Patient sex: F
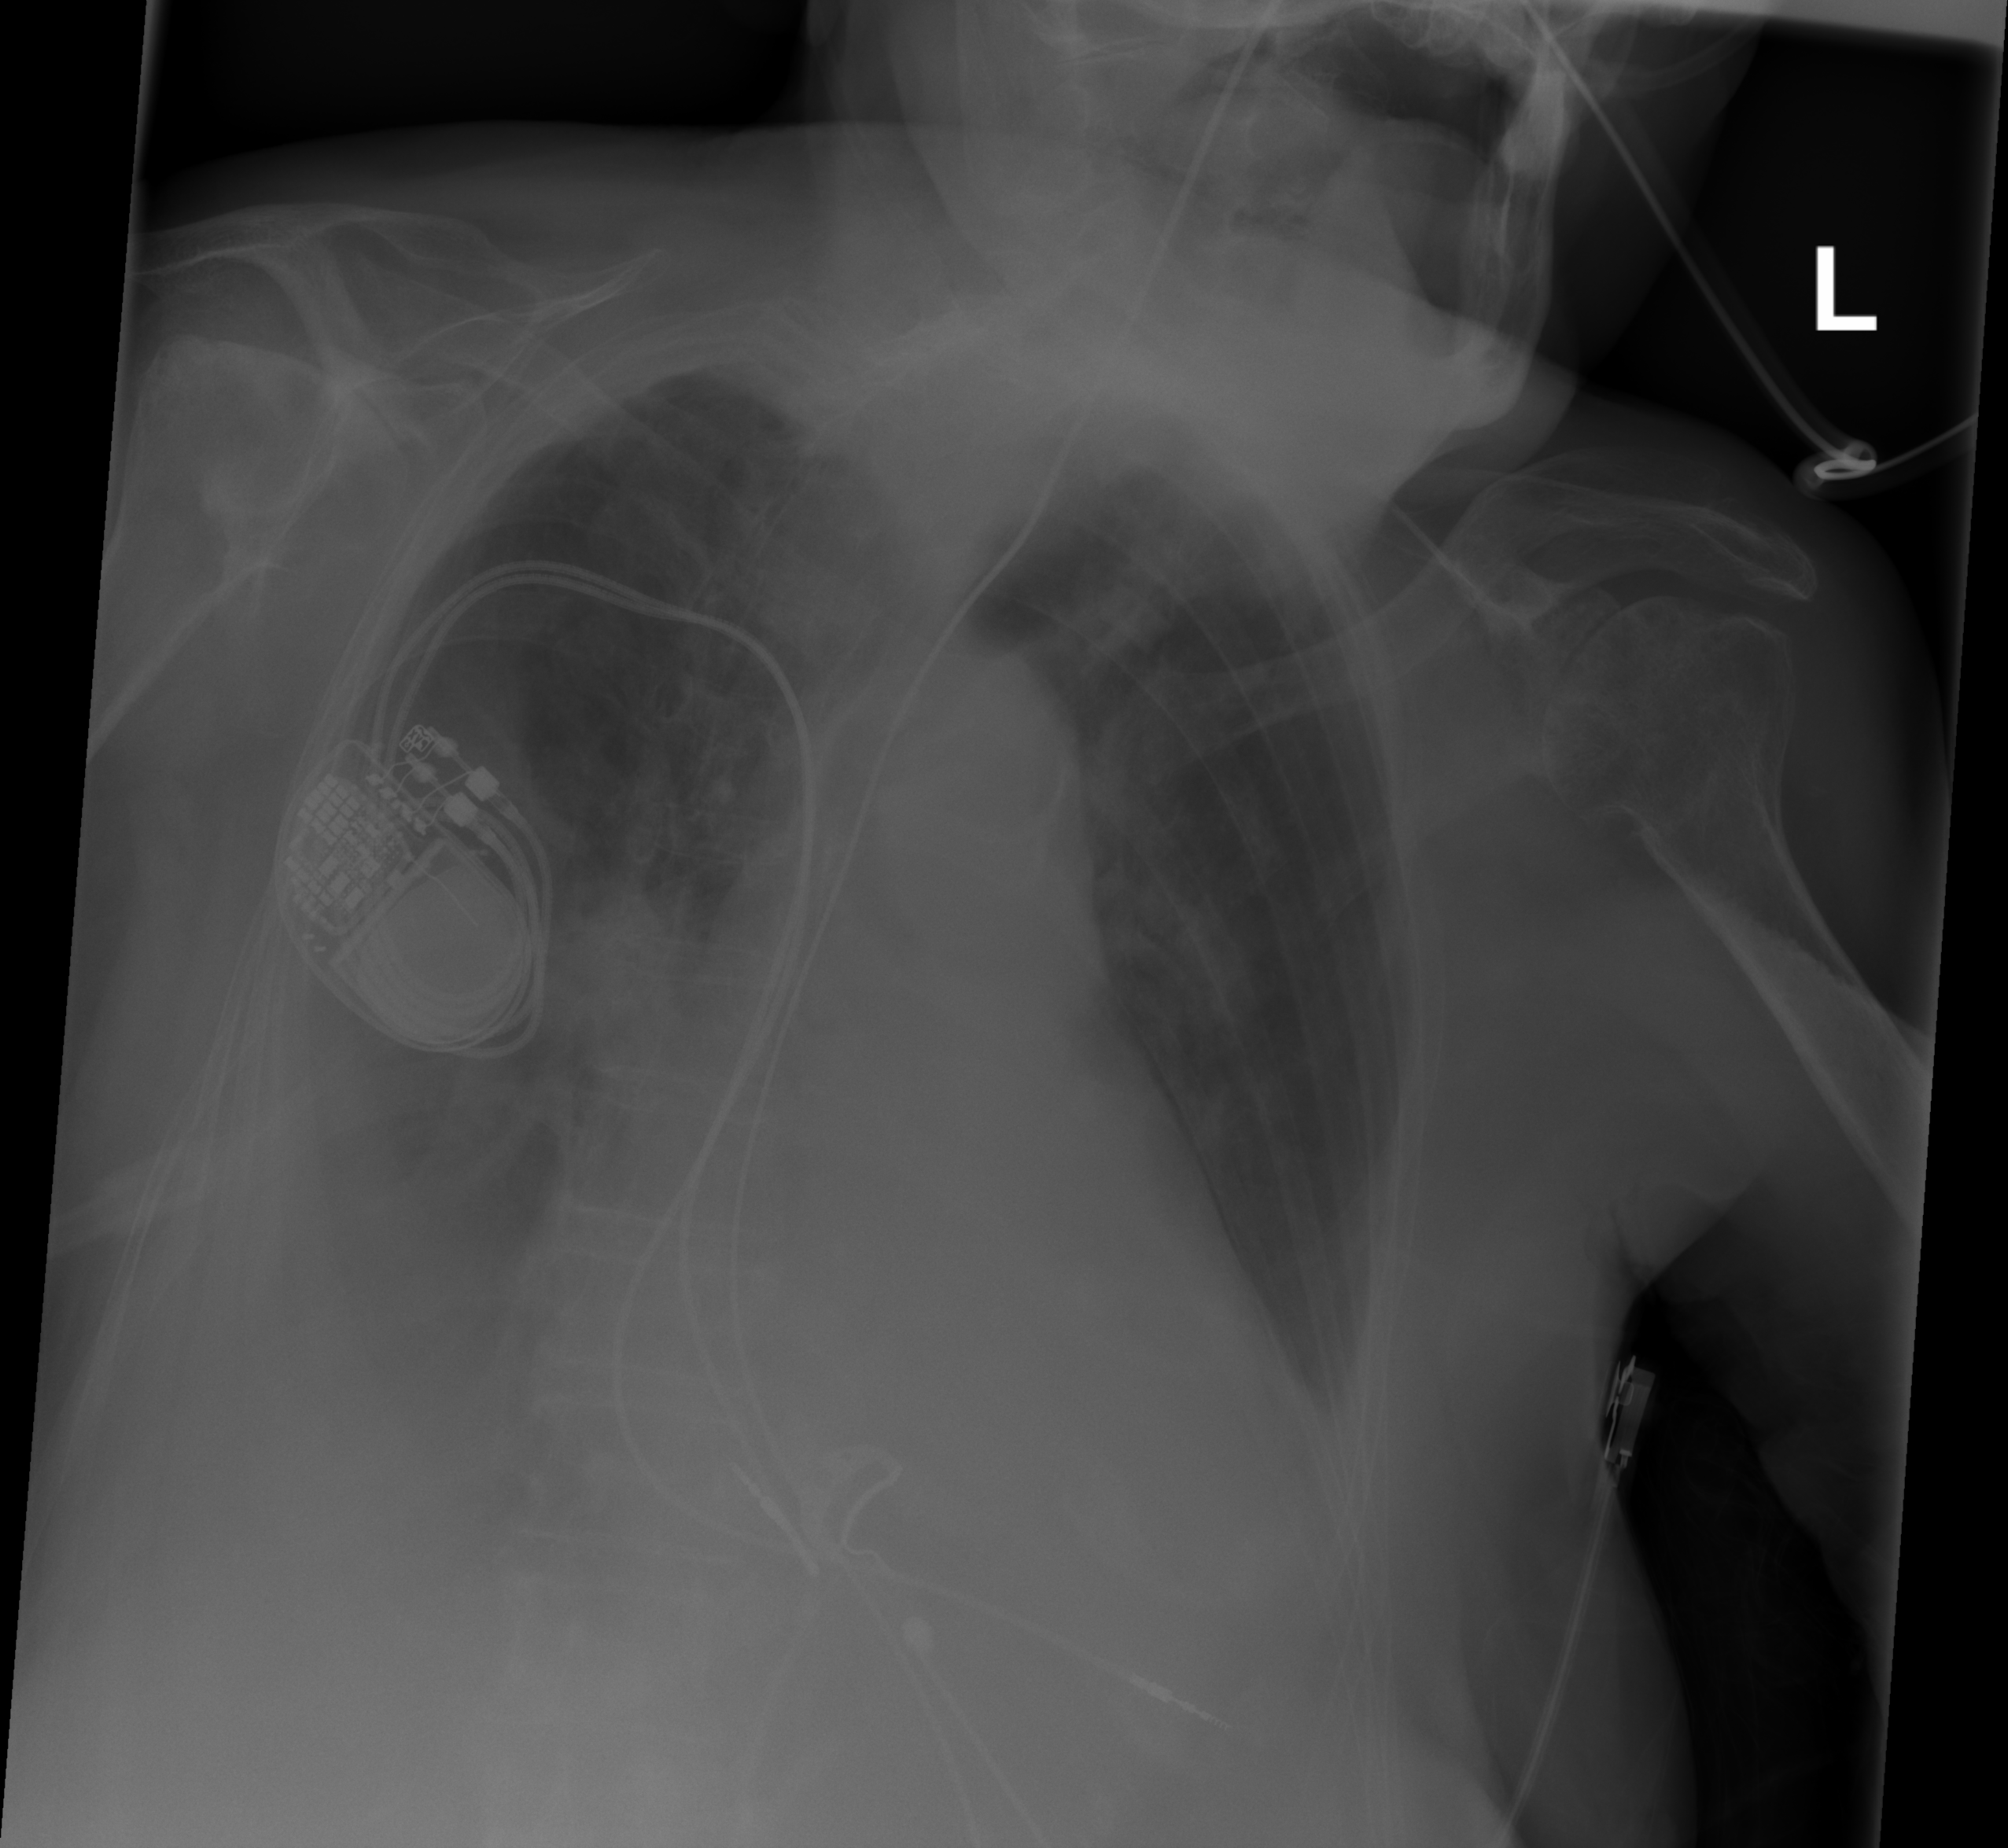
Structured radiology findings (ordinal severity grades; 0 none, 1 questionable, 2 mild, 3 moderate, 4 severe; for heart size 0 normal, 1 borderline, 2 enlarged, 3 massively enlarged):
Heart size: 2
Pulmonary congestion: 0
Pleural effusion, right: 3
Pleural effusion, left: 2
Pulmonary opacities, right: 0
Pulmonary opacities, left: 1
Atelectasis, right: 2
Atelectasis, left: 2